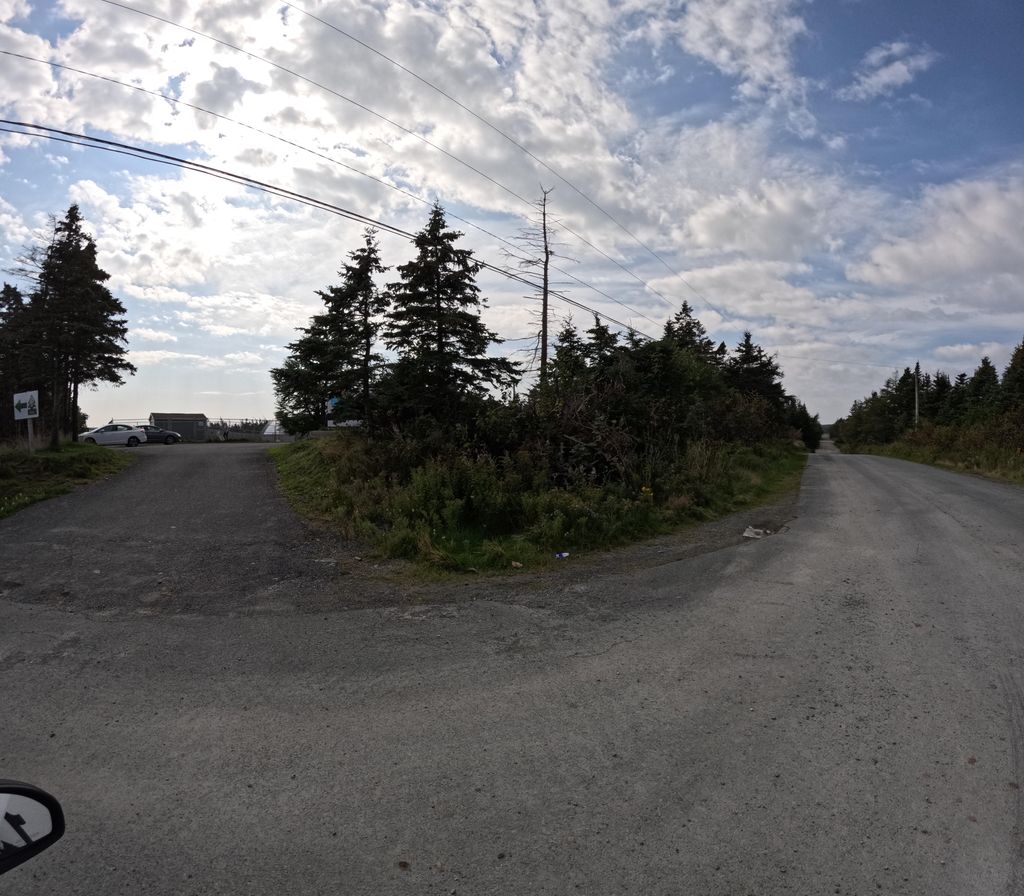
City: st_johns